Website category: university
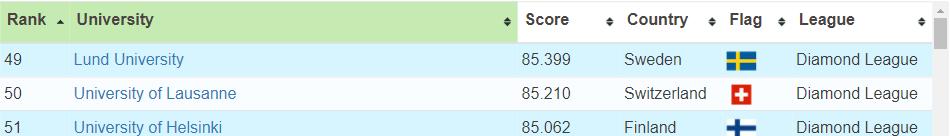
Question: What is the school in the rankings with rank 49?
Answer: Lund University

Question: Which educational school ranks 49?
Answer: Lund University

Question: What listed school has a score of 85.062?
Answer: University of Helsinki

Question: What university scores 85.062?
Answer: University of Helsinki

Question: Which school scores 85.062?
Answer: University of Helsinki

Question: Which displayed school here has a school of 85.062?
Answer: University of Helsinki

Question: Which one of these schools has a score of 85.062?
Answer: University of Helsinki

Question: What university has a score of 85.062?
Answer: University of Helsinki

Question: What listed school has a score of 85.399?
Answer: Lund University

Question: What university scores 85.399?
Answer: Lund University

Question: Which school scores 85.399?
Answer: Lund University

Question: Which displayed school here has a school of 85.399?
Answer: Lund University

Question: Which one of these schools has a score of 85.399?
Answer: Lund University

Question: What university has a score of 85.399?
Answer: Lund University

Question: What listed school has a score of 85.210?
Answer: University of Lausanne

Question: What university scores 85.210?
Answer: University of Lausanne

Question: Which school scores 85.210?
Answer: University of Lausanne

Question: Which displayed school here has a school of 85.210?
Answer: University of Lausanne

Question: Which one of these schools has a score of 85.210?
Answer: University of Lausanne

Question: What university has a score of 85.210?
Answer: University of Lausanne

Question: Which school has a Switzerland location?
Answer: University of Lausanne

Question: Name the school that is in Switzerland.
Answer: University of Lausanne

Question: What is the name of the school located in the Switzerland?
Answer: University of Lausanne

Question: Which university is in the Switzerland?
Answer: University of Lausanne

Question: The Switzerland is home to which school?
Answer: University of Lausanne

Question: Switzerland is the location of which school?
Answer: University of Lausanne

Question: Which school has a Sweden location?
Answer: Lund University

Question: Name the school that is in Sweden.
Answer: Lund University

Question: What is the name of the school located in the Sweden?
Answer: Lund University

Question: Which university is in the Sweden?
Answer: Lund University

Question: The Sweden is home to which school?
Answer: Lund University

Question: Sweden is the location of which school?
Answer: Lund University

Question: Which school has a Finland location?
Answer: University of Helsinki

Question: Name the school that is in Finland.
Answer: University of Helsinki

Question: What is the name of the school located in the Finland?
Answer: University of Helsinki

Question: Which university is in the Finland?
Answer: University of Helsinki

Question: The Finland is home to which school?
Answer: University of Helsinki

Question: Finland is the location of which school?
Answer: University of Helsinki